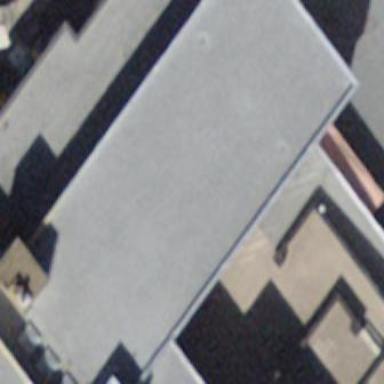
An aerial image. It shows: School building.